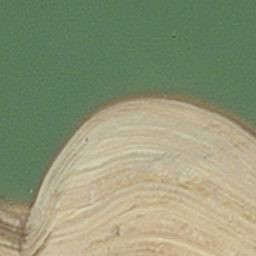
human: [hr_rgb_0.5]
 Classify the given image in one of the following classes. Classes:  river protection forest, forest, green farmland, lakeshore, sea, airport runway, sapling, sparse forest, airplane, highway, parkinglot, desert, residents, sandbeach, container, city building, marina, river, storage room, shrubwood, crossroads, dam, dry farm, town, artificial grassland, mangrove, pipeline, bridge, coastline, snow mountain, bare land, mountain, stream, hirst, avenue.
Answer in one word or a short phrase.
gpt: hirst